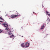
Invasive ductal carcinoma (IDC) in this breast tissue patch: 0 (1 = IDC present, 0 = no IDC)